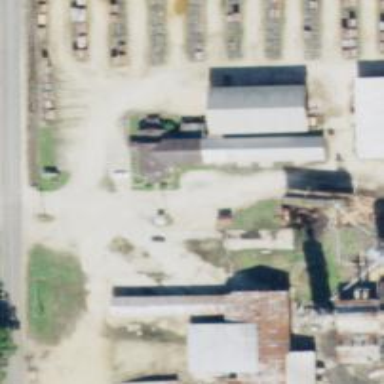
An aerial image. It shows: Sawmill crafting area.